Question: How can I make geom_boxplot outliers overlay perfectly with jittered geom_points?
For example, I want the outliers from geom_boxplot to be displayed as "cross hairs" over their actual points from geom_point after jittering?
'''
library(ggplot2)
p <- ggplot(mtcars, aes(factor(cyl), mpg)) +
geom_boxplot(outlier.shape=10, outlier.size=8) +
geom_point(aes(factor(cyl), mpg, color=mpg), position="jitter", size=4)
p
'''

Any assistance would be greatly appreciated.
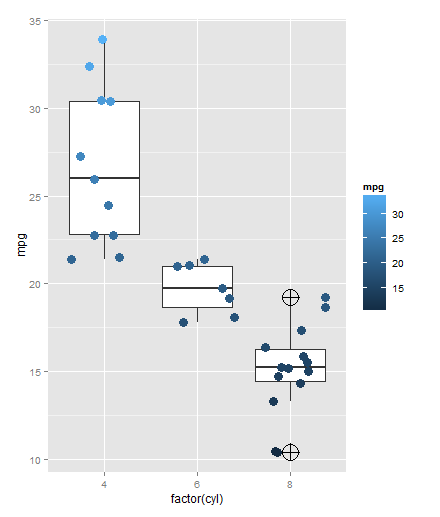
Answer: This solution will be quite long. Problem is that with 'position="jitter"' you can't get exact coordinates for points, so need to find workaround.
So take your original plot and save it with 'ggplot_build()'. First element of data contains information about boxplots. We are interested in column 'group' and 'outliers' as it shows which values ggplot assumes as outliers. Save them as separate object.
'''
p <- ggplot(mtcars, aes(factor(cyl), mpg)) +
geom_boxplot(outlier.shape=10, outlier.size=8) +
geom_point(aes(color=mpg), position="jitter", size=4)
gg<-ggplot_build(p)
gg$data[[1]]
ymin lower middle upper ymax outliers notchupper notchlower x PANEL group weight ymin_final
1 21.4 22.80 26.0 30.40 33.9 29.62055 22.37945 1 1 1 1 21.4
2 17.8 18.65 19.7 21.00 21.4 21.10338 18.29662 2 1 2 1 17.8
3 13.3 14.40 15.2 16.25 18.7 10.4, 10.4, 19.2 15.98120 14.41880 3 1 3 1 10.4
ymax_final xmin xmax
1 33.9 0.625 1.375
2 21.4 1.625 2.375
3 19.2 2.625 3.375
xx<-gg$data[[1]][c("group","outliers")]
xx
group outliers
1 1
2 2
3 3 10.4, 10.4, 19.2
'''
Now change 'group' values to 4,6 and 8 to be the same as 'cyl' values.
'''
xx$group<-c(4,6,8)
'''
Now merge this new data frame with original 'mtcars' and save as new data frame. Then apply function to check if particulars 'mpg' value is listed in 'outliers' for that 'cyl' level. Those values (TRUE and FALSE) are saved in column 'out'.
'''
mtcars.new<-merge(mtcars,xx,by.x="cyl",by.y="group")
mtcars.new$out<-apply(mtcars.new,1,function(x) x$mpg %in% x$outliers)
'''
Use new data frame to plot data. Remove outliers form 'geom_boxplot()'. Use column 'out' to determine shape and size of points. With 'scale_shape_manual()' and 'scale_size_manual()' adjust appearance.
'''
ggplot(mtcars.new, aes(factor(cyl), mpg)) +
geom_boxplot(outlier.shape = NA) +
geom_point(aes(color=mpg,shape=out,size=out), position="jitter")+
scale_shape_manual(values=c(16,10),guide="none")+
scale_size_manual(values=c(4,8),guide="none")
'''